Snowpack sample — Snodgrass Mountain, Crested Butte, Colorado (2/4/25, 12:06 PM MST)
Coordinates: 38.923, -106.968
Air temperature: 35 °F
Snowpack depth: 80 cm
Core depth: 50 cm
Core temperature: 30.2 °F
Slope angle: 14°, slope face: 78°
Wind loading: low
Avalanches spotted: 0
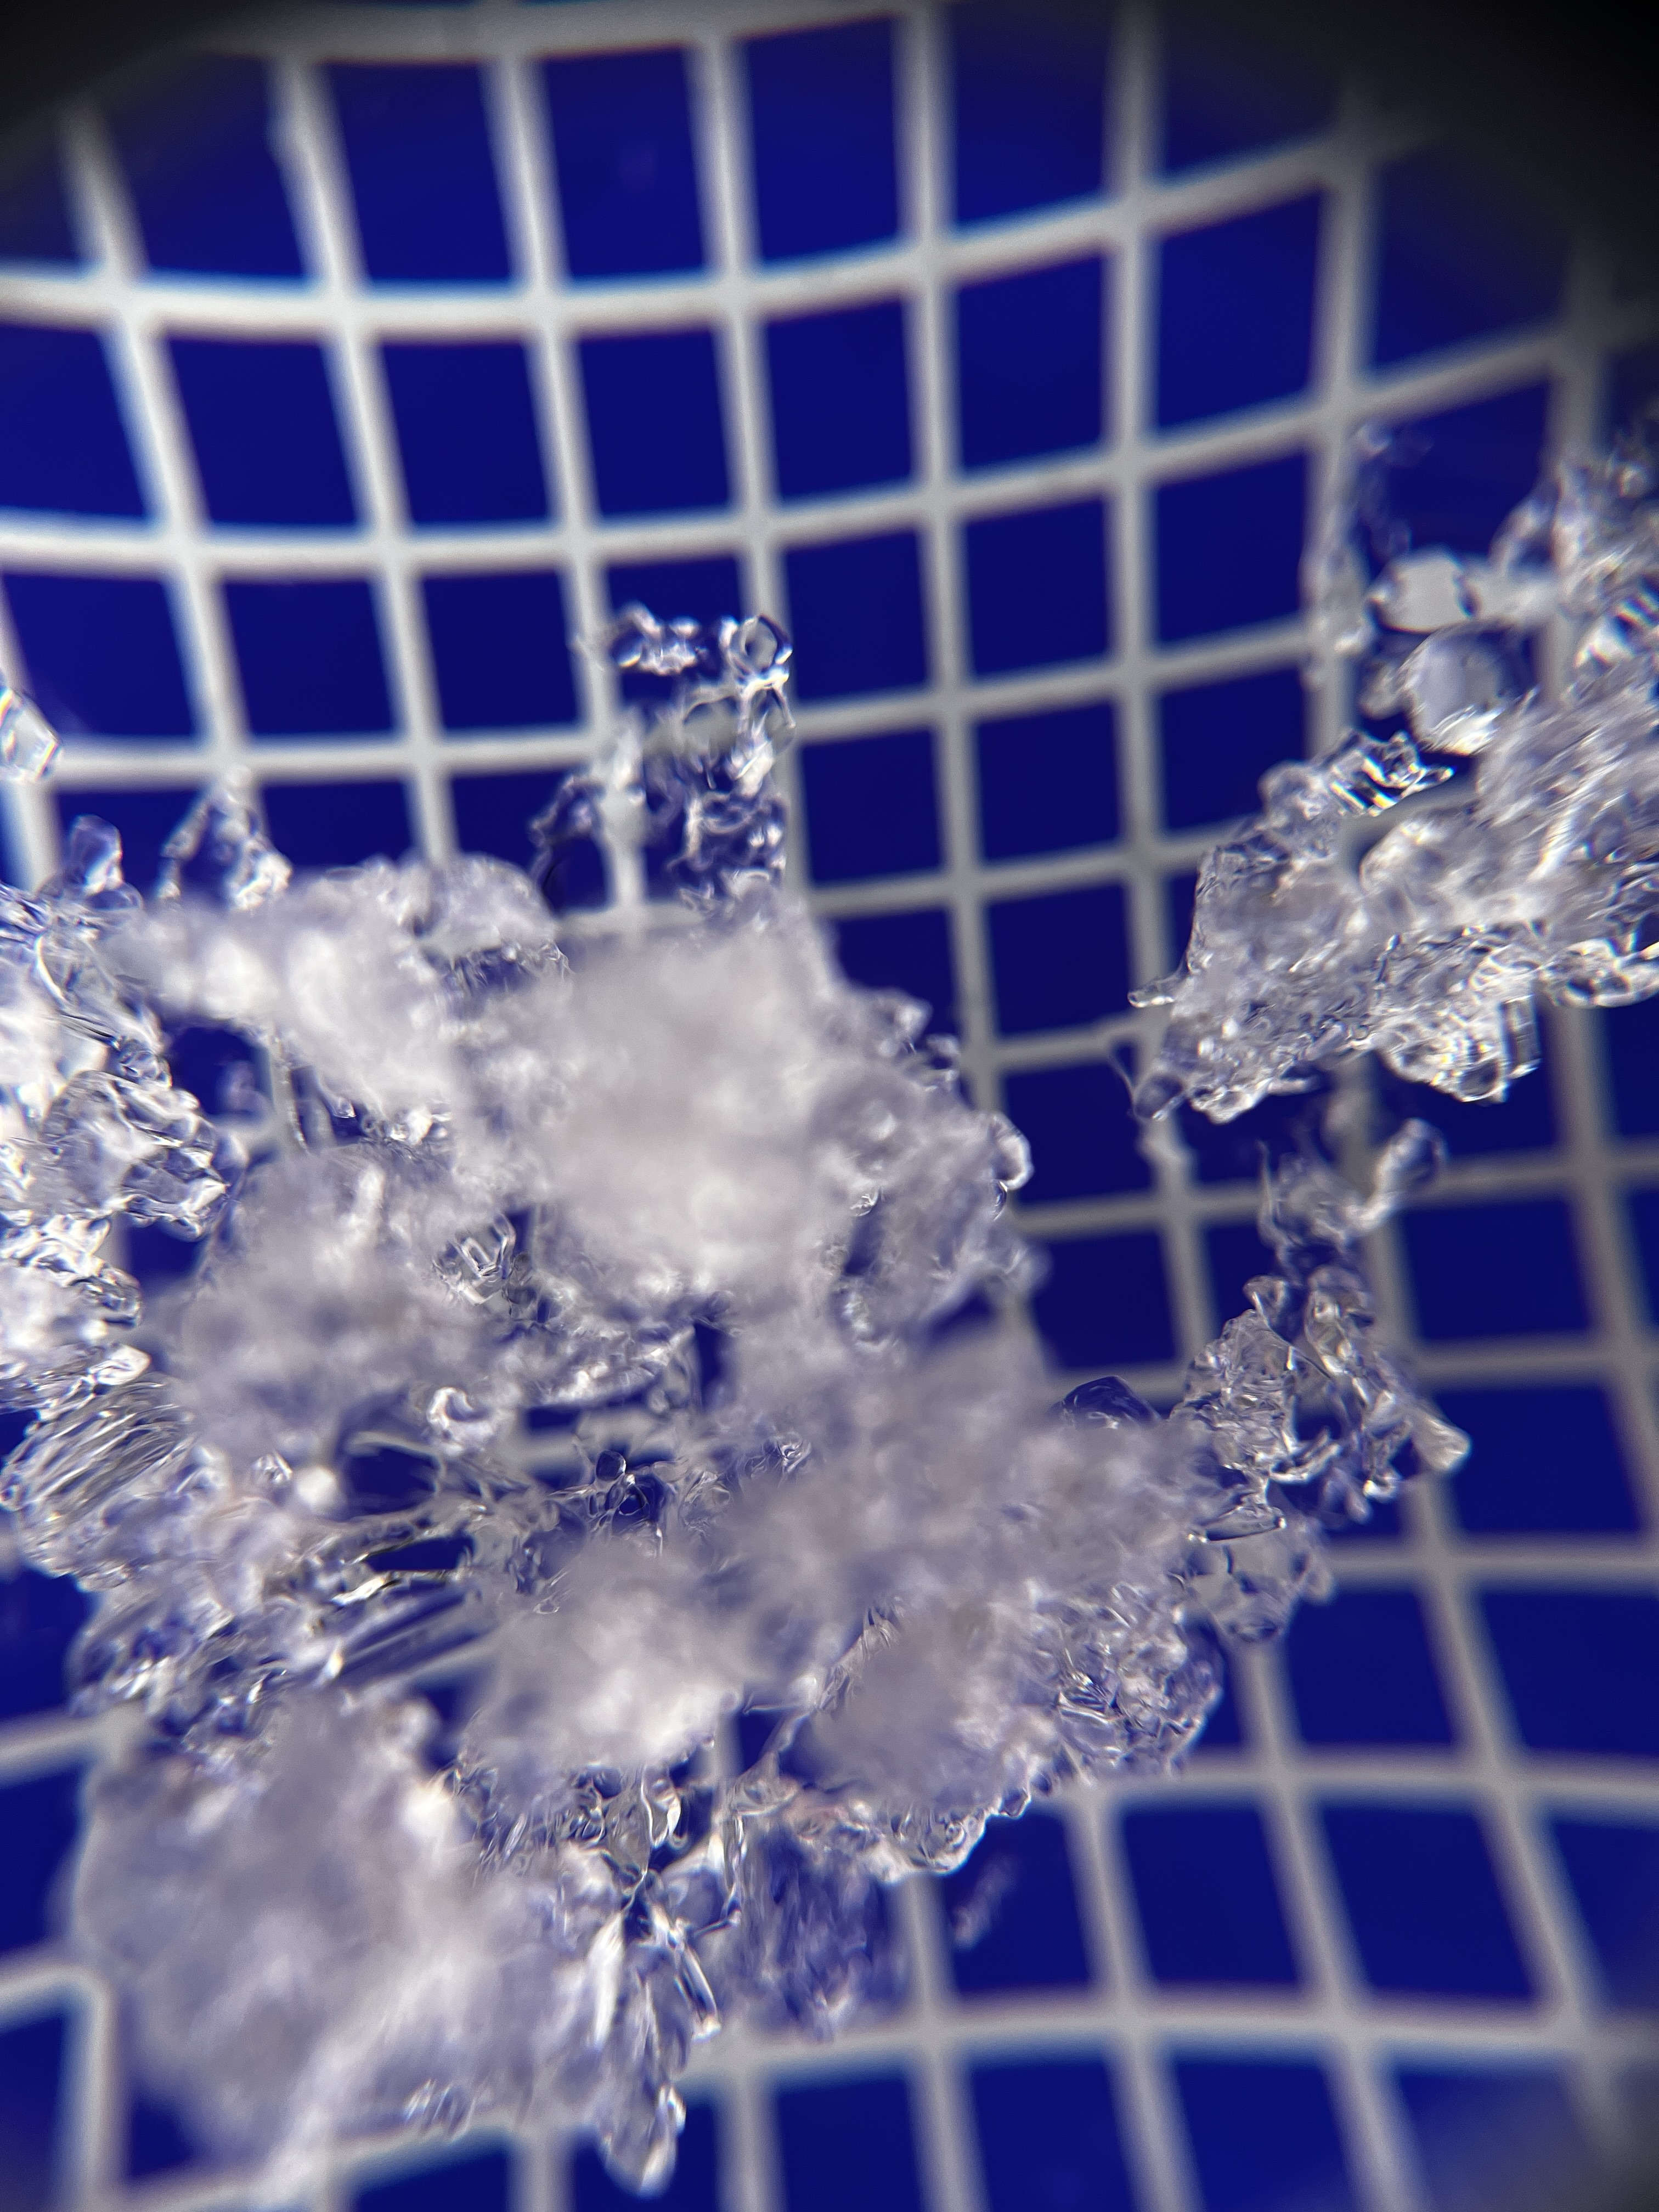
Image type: magnified_profile
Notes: No avalanches nearby, unusually warm weather for the last month reported by residents, Collected 25 yards from treeline